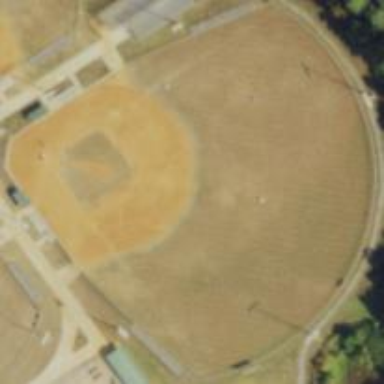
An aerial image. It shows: Baseball pitch for leisure land activities.